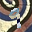
Label: 9